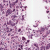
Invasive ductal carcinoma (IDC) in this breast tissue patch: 1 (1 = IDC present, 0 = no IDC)